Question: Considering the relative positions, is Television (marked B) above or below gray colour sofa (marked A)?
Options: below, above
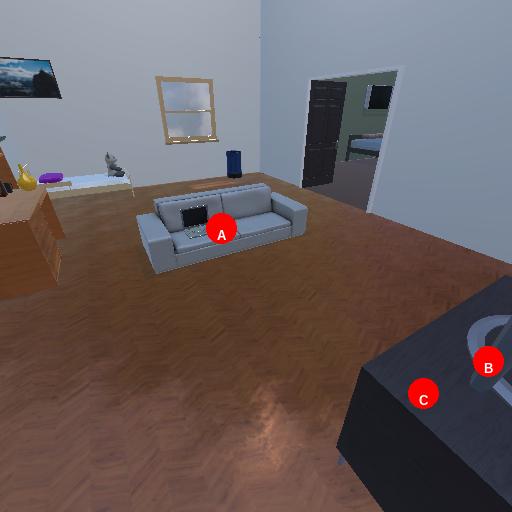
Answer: below